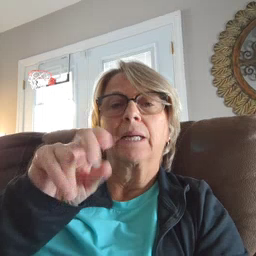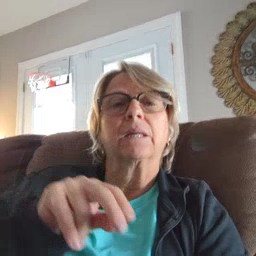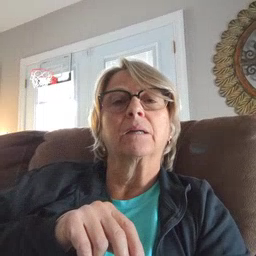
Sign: mitten